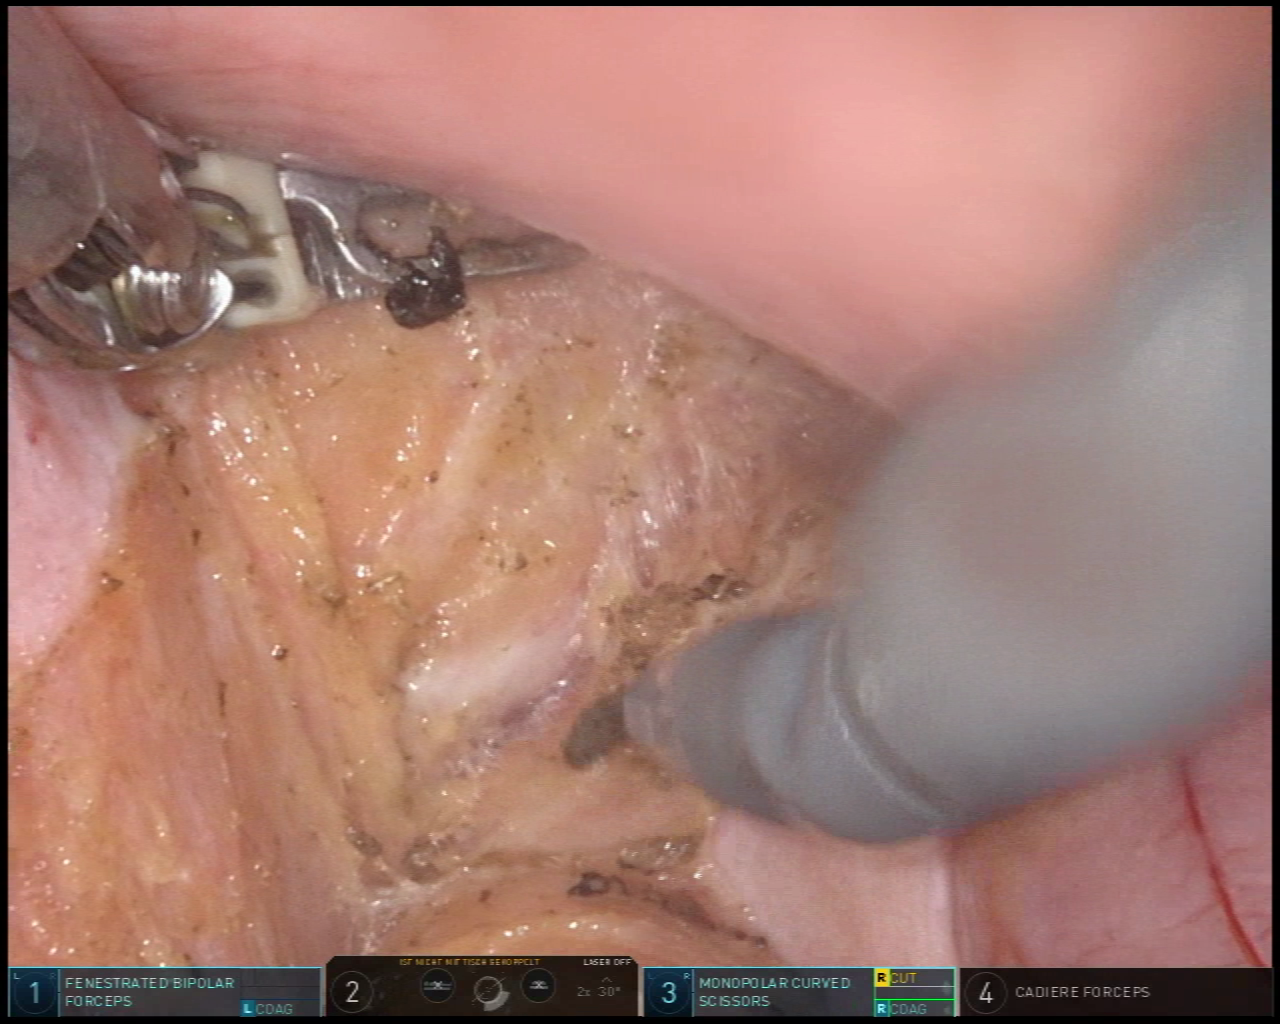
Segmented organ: vesicular_glands
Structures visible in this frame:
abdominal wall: no
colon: no
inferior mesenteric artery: no
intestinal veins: no
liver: no
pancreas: no
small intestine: no
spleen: no
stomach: no
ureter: no
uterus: no
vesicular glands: yes